Question: PLs tell me how i can hide header of tabpanel "..." if my tabpanel have only one tab?
I can't use Ext.Panel becose I use fairly sophisticated methods for generating extjs code on the server, and there is a large number of design errors that do not allow me to generate the usual Ext.Panel for this case.

tnx all, Solution:
i add to css rules
'''
.strip-hidden .x-tab-strip-wrap
{
display: none;
}
.strip-show .x-tab-strip-wrap
{
display: block;
}
'''
and on server side (delphi, something like ExtPascal)
'''
if (frmContainer.Tab.Items.Count = 1) then
frmContainer.Tab.Cls := 'strip-hidden'
else
frmContainer.Tab.Cls := 'strip-show';
'''
So, it's work for me (chrome, firefox).
i add 2 rules becose i have windows in windows, so if child windows have many tabs - it will be hidden by css rule of parent window. so i have 2 rules and it works.
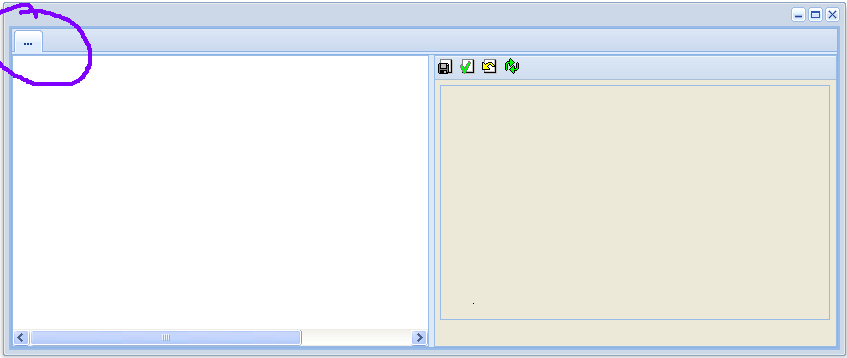
Answer: The only way to hide the header is to manipulate the CSS. By default, the x-tab-panel-header is applied to the header part of the panel. The following CSS
'''
.hideHeader {
display:none;
}
'''
if added to the div would hide the header. To apply the css you need to make use of the 'headerCfg' property. Refer the <URL> documentation for details and example of manipulating the default CSS of the panel.